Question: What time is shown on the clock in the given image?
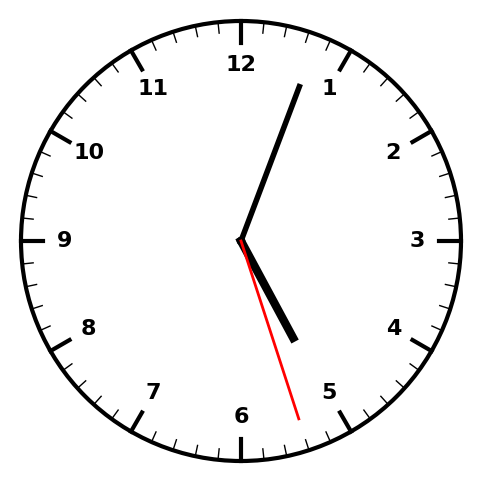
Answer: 05:03:27